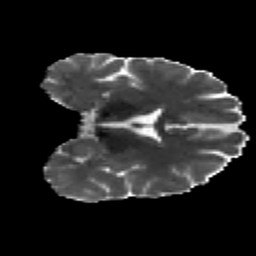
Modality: MD
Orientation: coronal
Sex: male
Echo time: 0.114 s